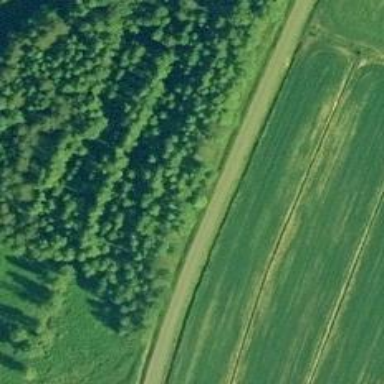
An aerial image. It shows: Unclassified road.